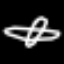
Label: airplane